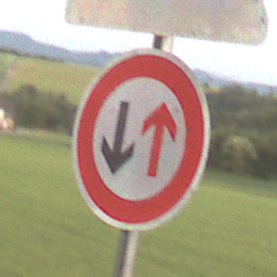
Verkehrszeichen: VorrangDesGegenverkehrs
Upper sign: Arbeitsstelle
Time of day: SunriseSunset
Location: Outdoor (Nature)
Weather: Clear
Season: NotSpecified
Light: Natural